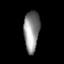
Tissue: lung
Cell type: Endothelial cells
Senescence score: 0.6503
Nuclear area (px): 619
Mean DAPI intensity: 140.506